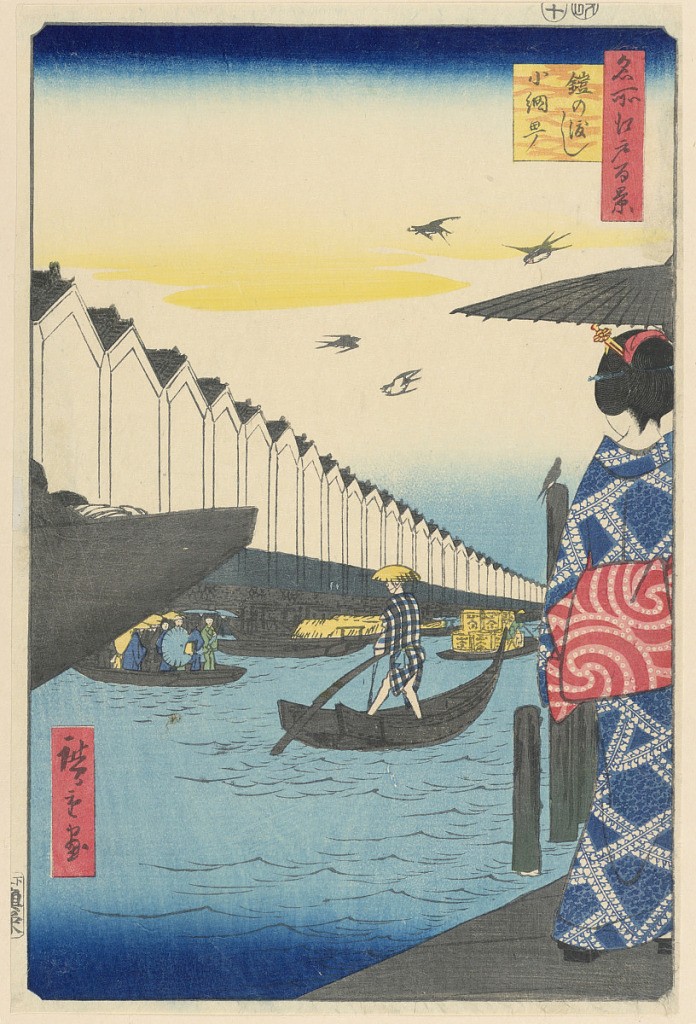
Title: Yoroi Ferry, Koami-cho (Yoroi-no-watashi, Koami-cho) From the Series One Hundred Famous views of Edo
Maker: Ando Hiroshige, Japanese, 1797–1858
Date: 1857
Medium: Woodblock print in colored ink on paper
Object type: Print
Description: The back of a beautifully dressed woman harkens at the outlines of food warehouses. The long and linear row represented the prosperity of Edo. The curve of her parasol and the cargo boat forms a continuous line.  Also on the Nihonbashi River is a man rowing a boat that resembles a Venetian gondolier. Until 1639, when Japan closed all contact from the rest of the world, ferries and smaller boats were used to transfer cargo. Once Japan gained a sense of security, they built bridges, which drastically increased trade.